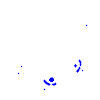
Particle: pion